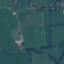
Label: Pasture